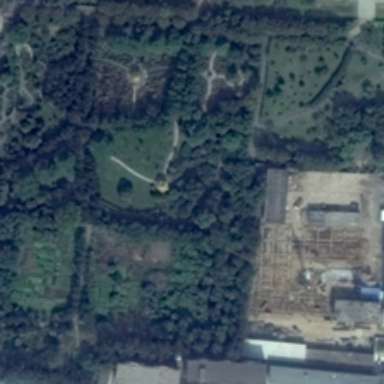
Most of the park is the green area .